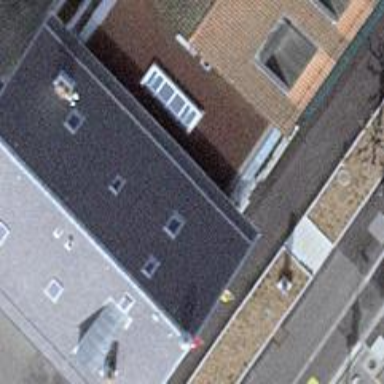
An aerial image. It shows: Town hall.